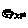
Label: star